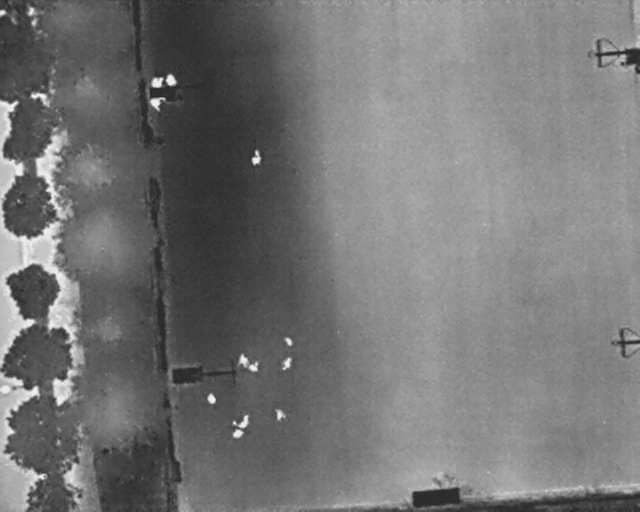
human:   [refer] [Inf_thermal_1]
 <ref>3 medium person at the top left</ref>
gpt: <box>[[23, 14, 25, 17, 2], [25, 14, 27, 17, 2], [23, 18, 25, 22, 2]]</box>

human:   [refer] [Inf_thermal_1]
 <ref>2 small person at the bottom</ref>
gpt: <box>[[38, 70, 40, 72, 2], [32, 76, 33, 78, 2]]</box>

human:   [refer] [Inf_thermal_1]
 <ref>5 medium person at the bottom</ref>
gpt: <box>[[43, 70, 45, 72, 30], [36, 69, 39, 71, 2], [42, 79, 44, 82, 2], [36, 80, 38, 83, 136], [36, 83, 37, 86, 2]]</box>